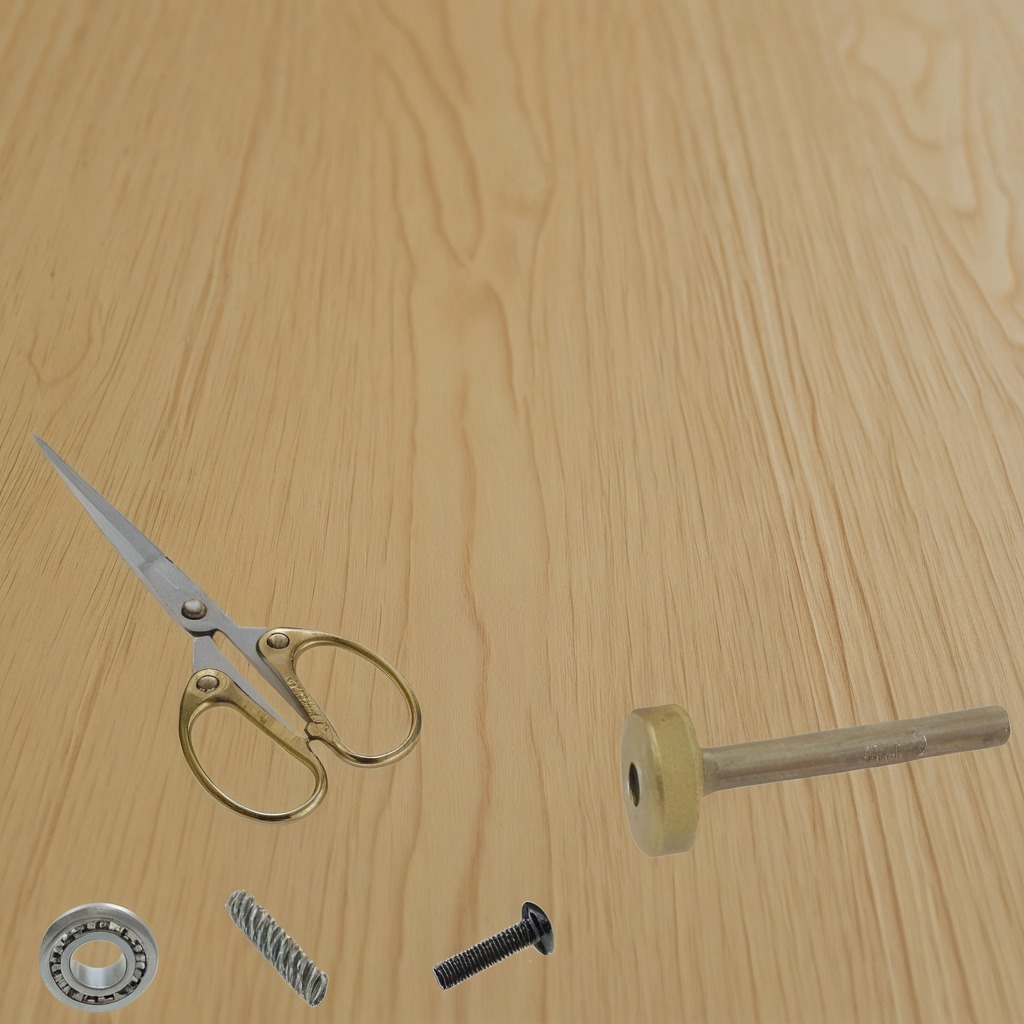
A ball bearing, a machine screw, a hammer, and a pair of scissors are lying on the plywood surface in a paint workshop.